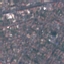
Land use / land cover: Residential